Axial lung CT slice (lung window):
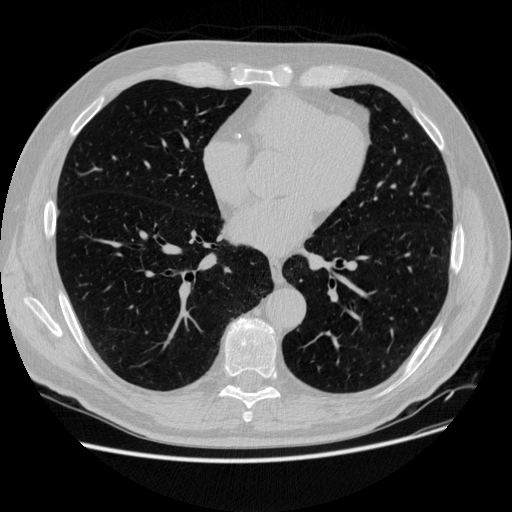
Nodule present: no